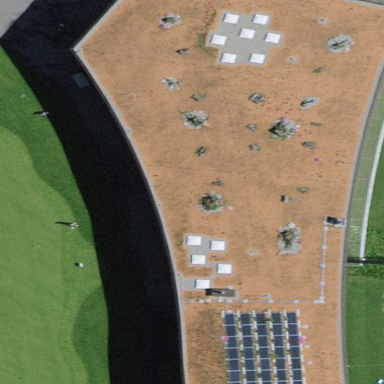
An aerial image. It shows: Building associated with golf.